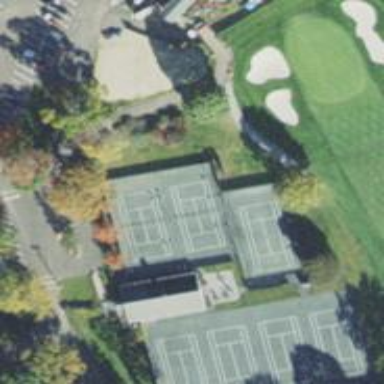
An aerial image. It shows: Tennis court in leisure pitch.